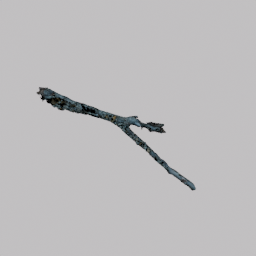
Label: nature